Question: I have been writing a project to use several different web services for getting shipping quotes. For the first two services, I had no problem adding them as a service data source by providing the url of the .asmx file for the service.
For the most recent service I was only given a <URL>. The WSDL fails with the below error message when I attempt to add it to the Visual Studio project as a service data source though.
'''
There was an error downloading 'http://api.shipprimus.com/webservicesPrimus.wsdl/_vti_bin/ListData.svc/$metadata'.
The request failed with HTTP status 404: Not Found.
Metadata contains a reference that cannot be resolved: 'http://api.shipprimus.com/webservicesPrimus.wsdl'.
The content type text/plain of the response message does not match the content type of the binding (application/soap+xml; charset=utf-8). If using a custom encoder, be sure that the IsContentTypeSupported method is implemented properly.
The first 1024 bytes of the response were:
'<?xml version="1.0" encoding="UTF-8"?>
<definitions xmlns:tns="http://api.shipprimus.com" xmlns:xsd1="http://api.shipprimus.com" xmlns:soap="http://schemas.xmlsoap.org/wsdl/soap/" xmlns:xsd="http://www.w3.org/2001/XMLSchema" xmlns:soapenc="http://schemas.xmlsoap.org/soap/encoding/" xmlns:wsdl="http://schemas.xmlsoap.org/wsdl/" xmlns="http://schemas.xmlsoap.org/wsdl/" targetNamespace="http://api.shipprimus.com">
<!-- TYPES -->
<wsdl:types>
<xsd:schema targetNamespace="http://api.shipprimus.com">
<!-- GetRatesRequest -->
<xsd:element name="GetRatesRequest">
<xsd:complexType>
<xsd:sequence>
<xsd:element name="Username" type="xsd:string"/>
<xsd:element name="Password" type="xsd:string"/>
<xsd:element name="Carrier" minOccurs="0" type="xsd:string"/>
<xsd:element name="OriginZipCode" type="xsd:string"/>
<xsd:element '.
If the service is defined in the current solution, try building the solution and adding the service reference again.
'''
The first step I tried was to contact the company offering the service and ask if they could help, but they do not use Visual Studio, so they were of no help trying to add a Visual Studio service.
I then began to look around to see if there were other ways to possibly add the service from what I was given. I found <URL> question, which is similar, but not exactly the same. There are several other questions regarding WSDL files and adding services to Visual Studio, but none of them have helped me.
When I try adding the service using a local path to the downloaded WSDL file, as is suggested in the <URL> for the question above, it still does not work albeit with a different error.
'''
The document at the url file:///C:/Users/isellar/Downloads/webservicesPrimus.wsdl was not recognized as a known document type.
The error message from each known type may help you fix the problem:
- Report from 'WSDL Document' is 'There is an error in XML document (364, 19).'.
- The element was not expected in this context:
<xsd:anotation xmlns:xsd='http://www.w3.org/2001/XMLSchema'>..</xsd:anotation>.
Expected elements: http://www.w3.org/2001/XMLSchema:annotation.
If the service is defined in the current solution, try building the solution and adding the service reference again.
'''
It references what I assume to be a line number although I am not particularly familiar with the output of 'WSDL Document' whatever that is. Neither line 364 nor line 19 of the file has an '<xsd:anotation>' element though.
I also tried running the file through WSDL.exe as another answer from the above question suggests. With that I got a similar error to the one I received from Visual Studio. I assume Visual Studio just uses the WSDL.exe to process WSDL files since the outputs were almost identical and WSDL.exe is found under Visual Studio in Program Files.
When I attempt to add the service as a Web Reference I get the following:

As you can see it correctly grabs the method signatures from the WSDL but claims to have failed with a 404 and not found anything for a different metadata file.
I decided to see if the service was even active using <URL> to connect to the service and it worked without any problems.
I am hoping that there is an easy way to fix the WSDL file so Visual Studio can simply import the service to my project as I have done with the other services.
---
I have gotten the WSDL to import by changing the line in the Definitions element from what it is above to 'xmlns:xsd="http://www.w3.org/2001/XMLSchema:annotation"' by simply adding ":annotation" to the end.
This caused the WSDL to import, but with no generated code in the Reference.cs, I feel so very close to solving this, but yet so far away. I am still hoping that there is a simple change where I can get the WSDL to create a service reference correctly and the Reference code to generate for me as I spent a while already trying to write the code myself in the file without realizing that it would all be erased when Visual Studio tried to (incorrectly) regenerate the code.
---
I attempted first to run the WSDL through svcutil per Leandros answer since I did not have access to an SVC file for the service. The first run received the same error message as the second code box above. I tried also to run with the modified WSDL that initially imported, but did not generate code from just above. This gave me the below error.
'''
Error: Cannot import wsdl:portType
Detail: An exception was thrown while running a WSDL import extension: System.ServiceModel.Description.DataContractSerializerMessageContractImporter
Error: Schema with target namespace 'http://api.shipprimus.com' could not be found.
XPath to Error Source: //wsdl:definitions[@targetNamespace='http://api.shipprimus.com']/wsdl:portType[@name='WebservicePrimusServicePort']
Error: Cannot import wsdl:binding
Detail: There was an error importing a wsdl:portType that the wsdl:binding is dependent on.
XPath to wsdl:portType: //wsdl:definitions[@targetNamespace='http://api.shipprimus.com']/wsdl:portType[@name='WebservicePrimusServicePort']
XPath to Error Source: //wsdl:definitions[@targetNamespace='http://api.shipprimus.com']/wsdl:binding[@name='WebservicePrimusSoapBinding']
Error: Cannot import wsdl:port
Detail: There was an error importing a wsdl:binding that the wsdl:port is dependent on. XPath to wsdl:binding: //wsdl:definitions[@targetNamespace='http://api.shipprimus.com']/wsdl:binding[@name='WebservicePrimusSoapBinding']
XPath to Error Source: //wsdl:definitions[@targetNamespace='http://api.shipprimus.com']/wsdl:service[@name='WebservicePrimus']/wsdl:port[@name='WebservicePrimusServicePort']
Generating files...
Warning: No code was generated.
If you were trying to generate a client, this could be because the metadata documents did not contain any valid contracts or services or because all contracts/services were discovered to exist in /reference assemblies. Verify that you passed all the meta data documents to the tool.
Warning: If you would like to generate data contracts from schemas make sure to use the /dataContractOnly option.
'''
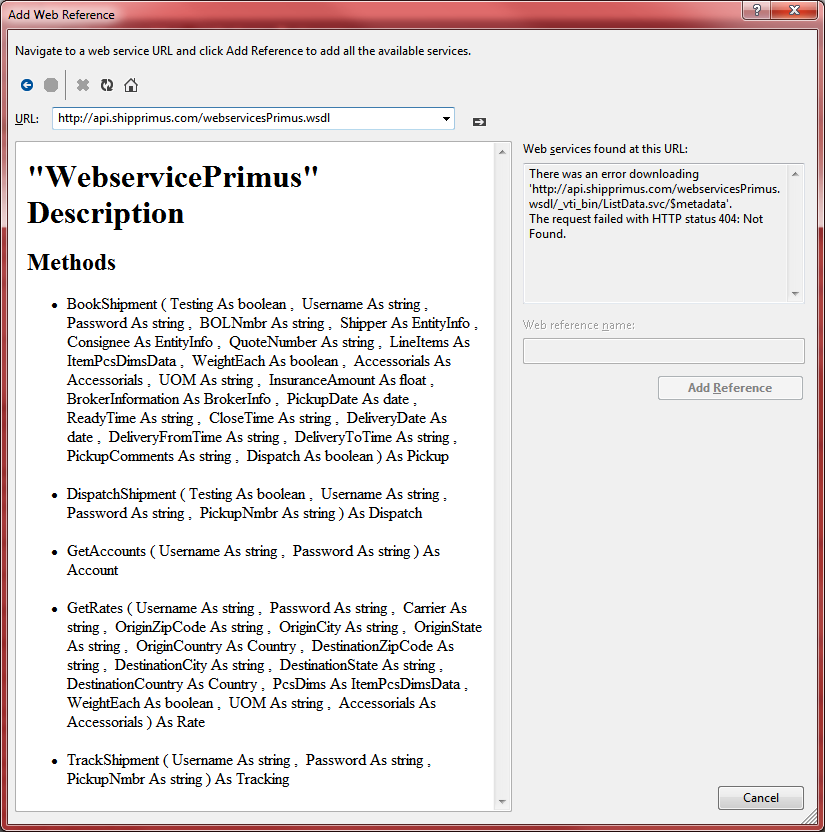
Answer: This is fairly trivial, the .wsdl file on the web invalid, as it contains some illegal elements, ie a typo on '<xsd:anotation>'. Thus the xsd schema defining the types is being rejected.
To fix
1. Download the webservicesPrimus.wsdl file locally as specified in the prior solution
2. Do a global search and replace of xsd:anotation with xsd:annotation
3. Add that updated file as a service reference, you'll get a fully populated References.cs
4. As a courtesy contact the owner of the webService and point out the error.